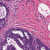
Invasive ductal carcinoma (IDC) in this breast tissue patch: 0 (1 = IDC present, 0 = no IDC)